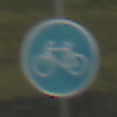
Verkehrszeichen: Radweg
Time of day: SunriseSunset
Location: Outdoor (Nature)
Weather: PartlyCloudy
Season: NotSpecified
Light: Natural